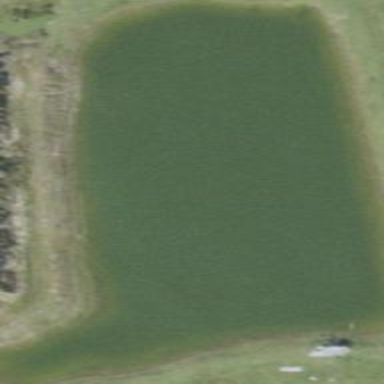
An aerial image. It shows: Reservoir of water.